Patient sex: M
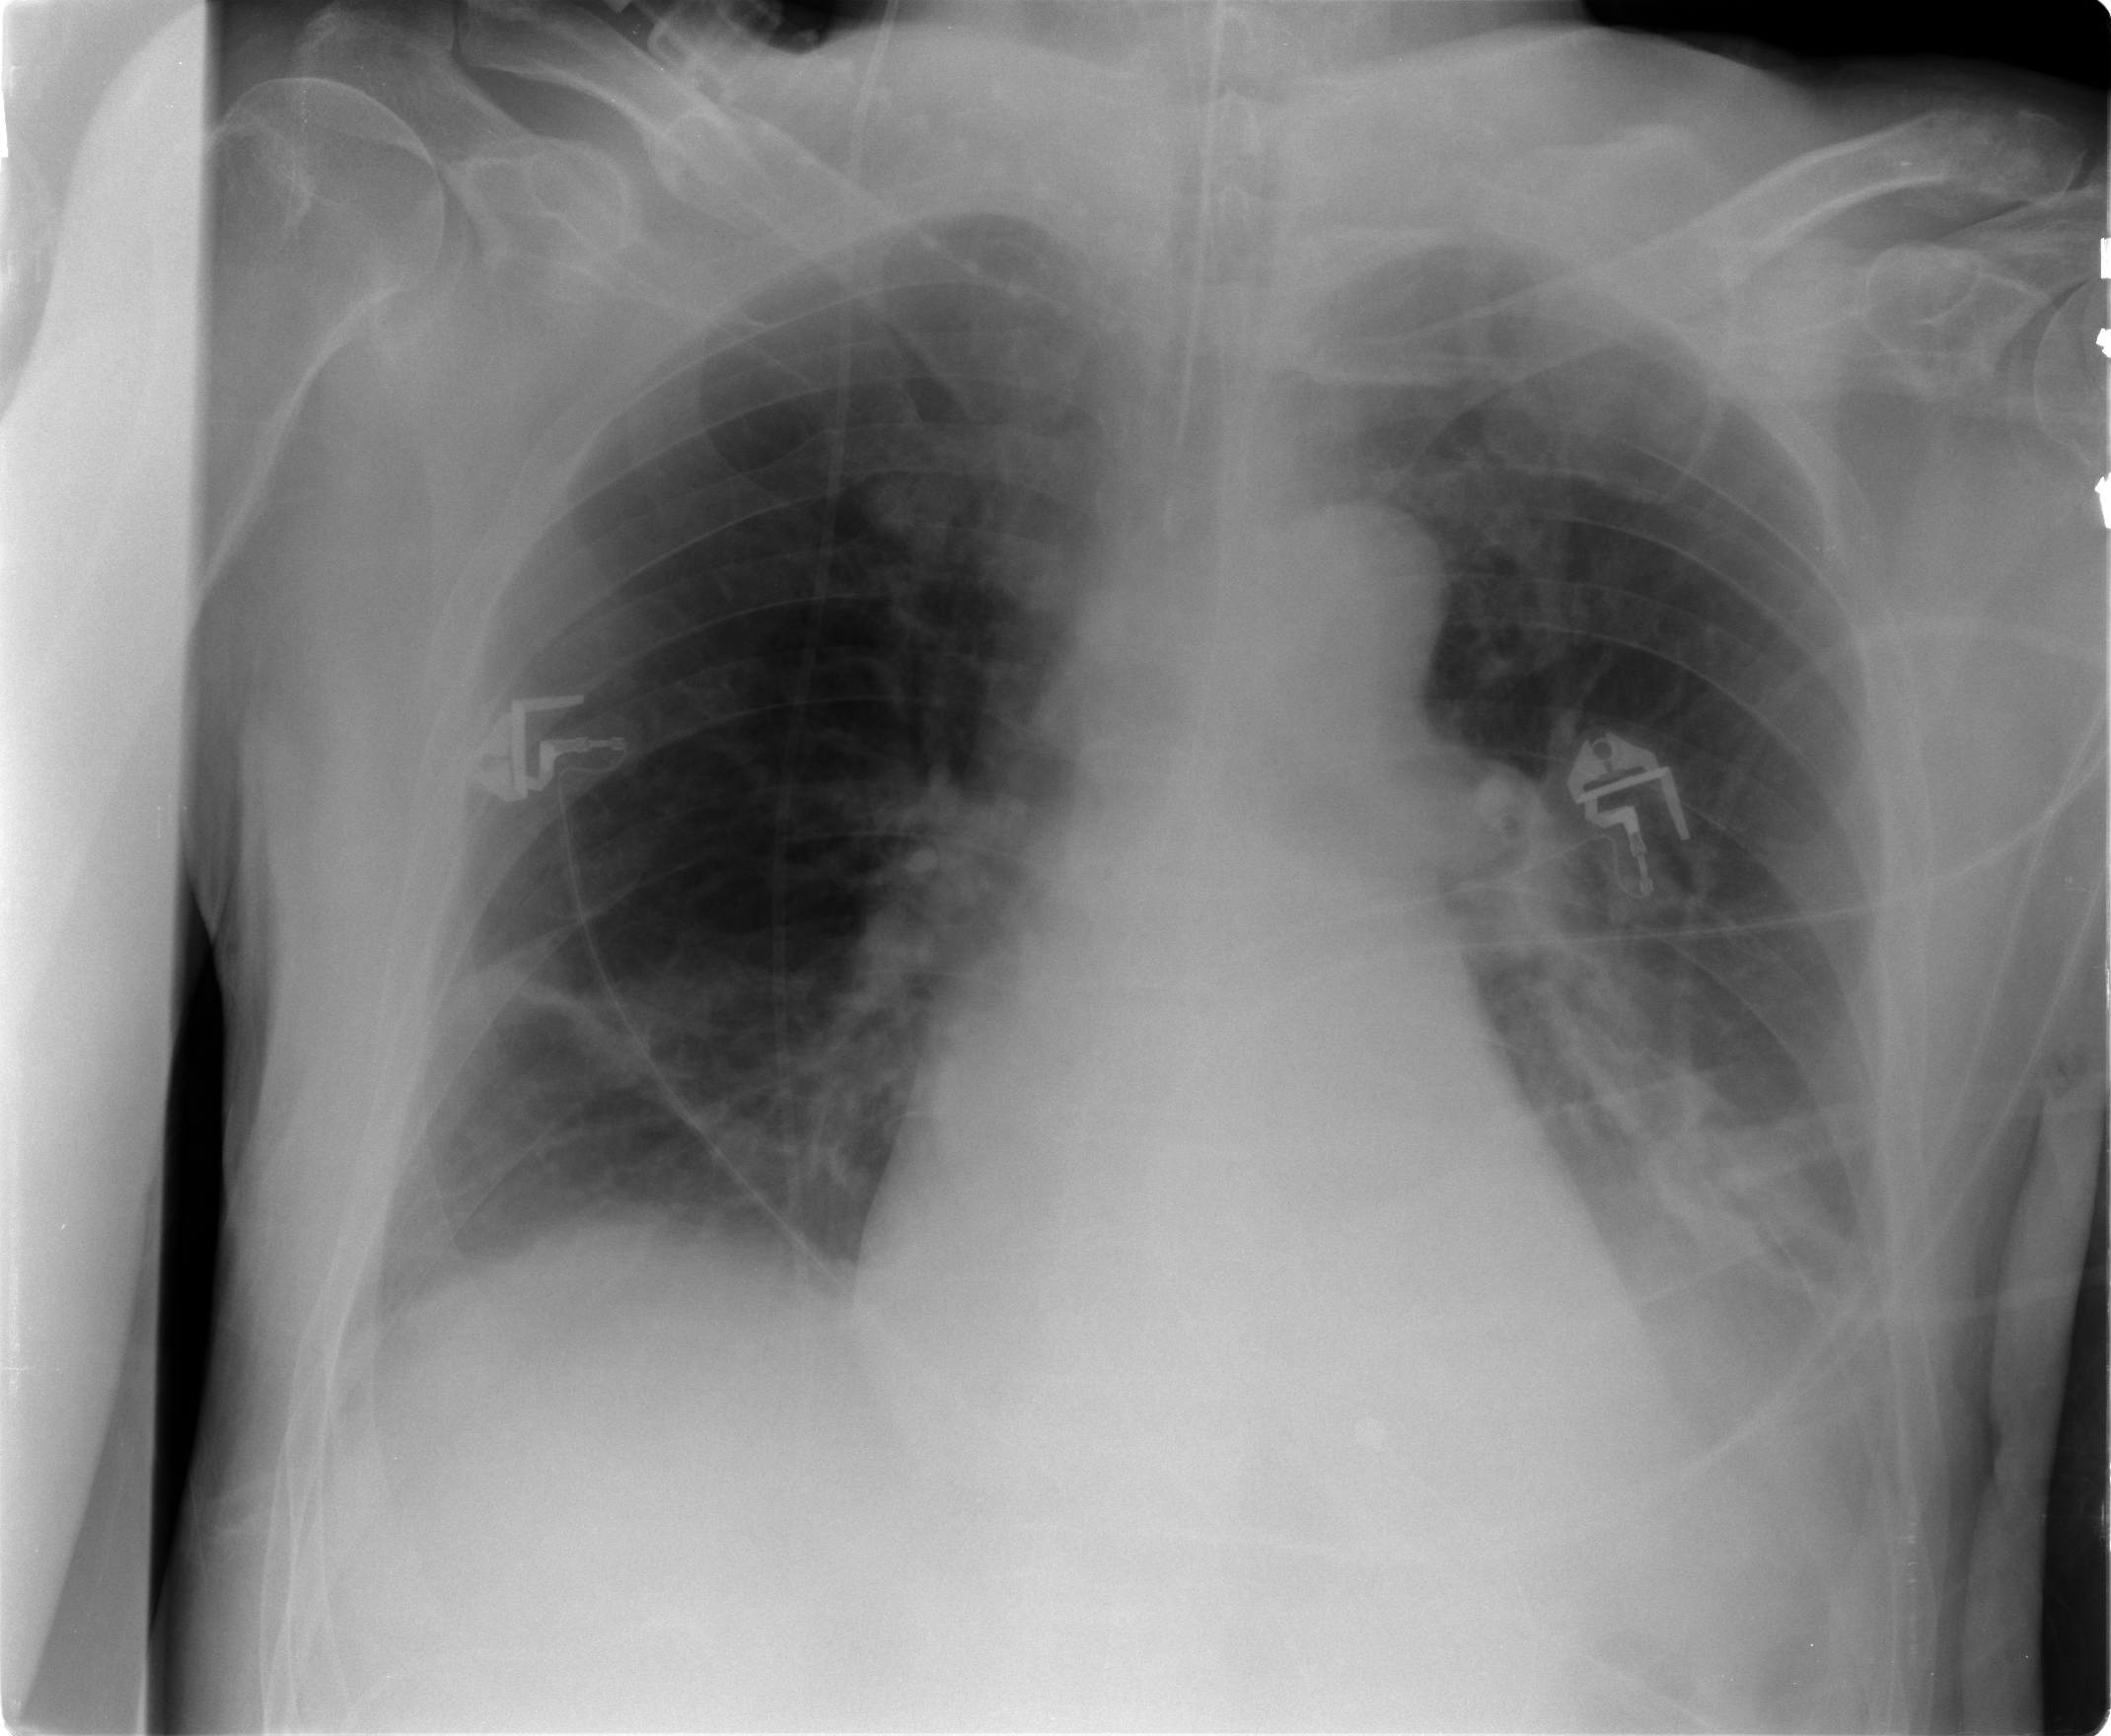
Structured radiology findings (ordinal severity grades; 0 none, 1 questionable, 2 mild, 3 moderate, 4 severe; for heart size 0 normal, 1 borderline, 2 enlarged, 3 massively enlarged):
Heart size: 0
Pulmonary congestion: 1
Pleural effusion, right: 0
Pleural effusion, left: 2
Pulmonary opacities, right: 0
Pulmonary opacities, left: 0
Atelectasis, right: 2
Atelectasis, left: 2